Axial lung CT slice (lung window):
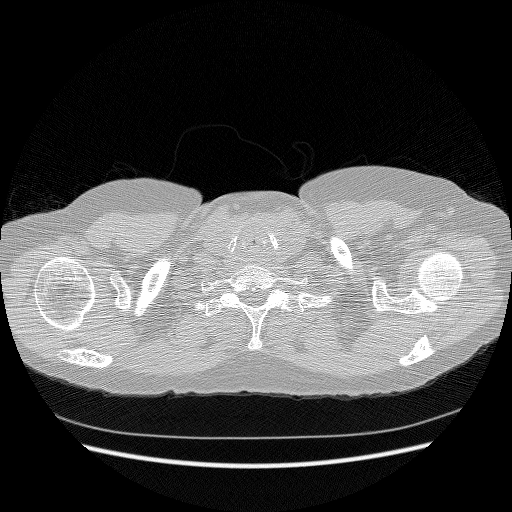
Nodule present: no